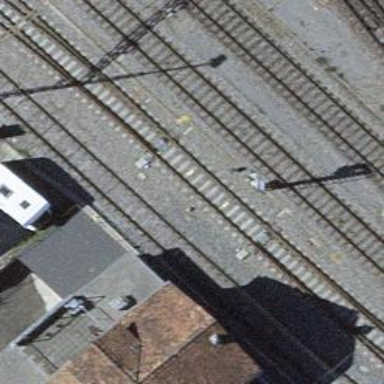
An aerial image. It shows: Rail siding with electrified contact lines.